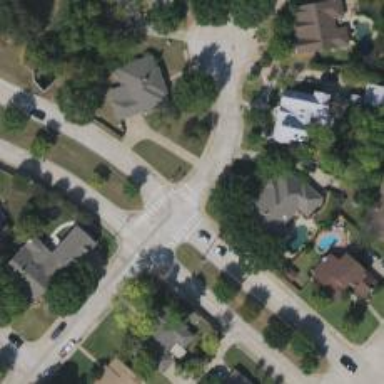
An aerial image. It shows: Residential road.